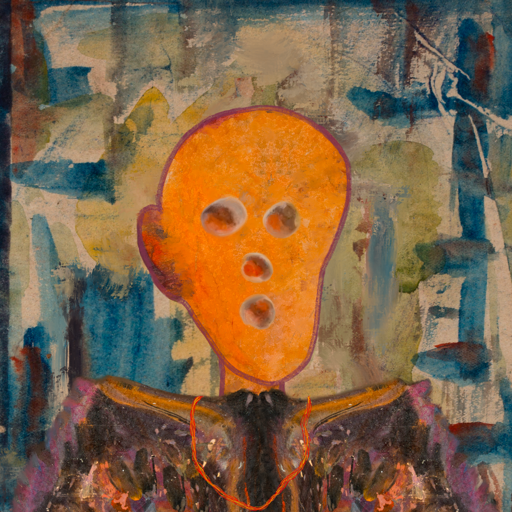
Background: Orphan, Head And Neck Front: Hypocrite, Face Front: Rupkatha, Bust: Gypsy_Queen, Hair Front: Blank, Head Accessory: Blank, Second Necklace: Gypsy_Mother_2, Necklace: Blank, Baby: Blank